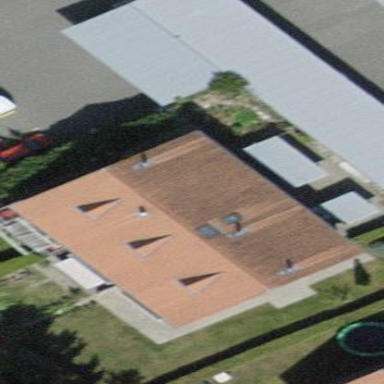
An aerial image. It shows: Residential building with gabled roof oriented across.